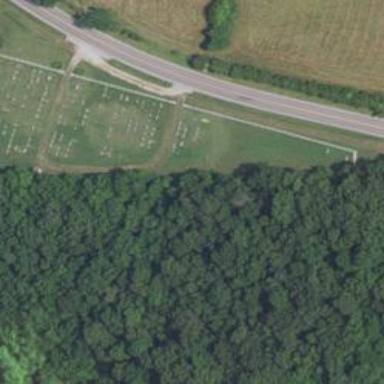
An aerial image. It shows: Cemetery.